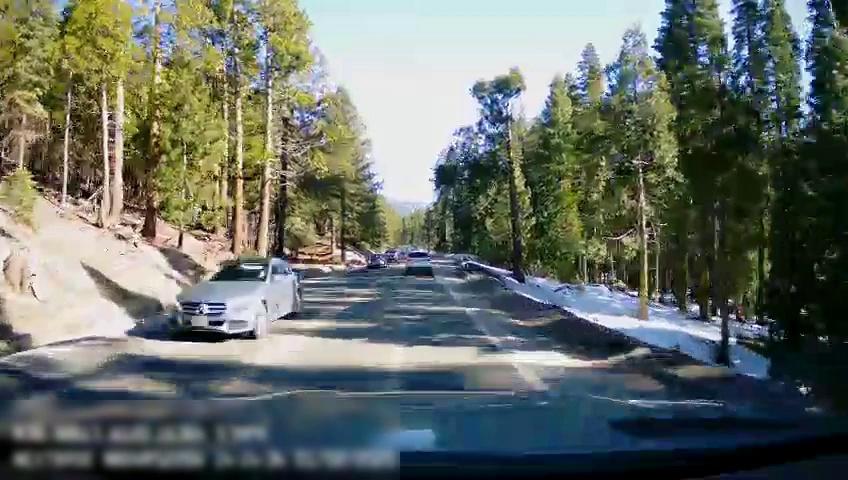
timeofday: Day
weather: Sunny
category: Drivable Space
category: Vehicles | Car
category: Vehicles | Truck
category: Vehicles | Car
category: Vehicles | SUV
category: Lanes | Current Lane
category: Lanes | Alternate Lane